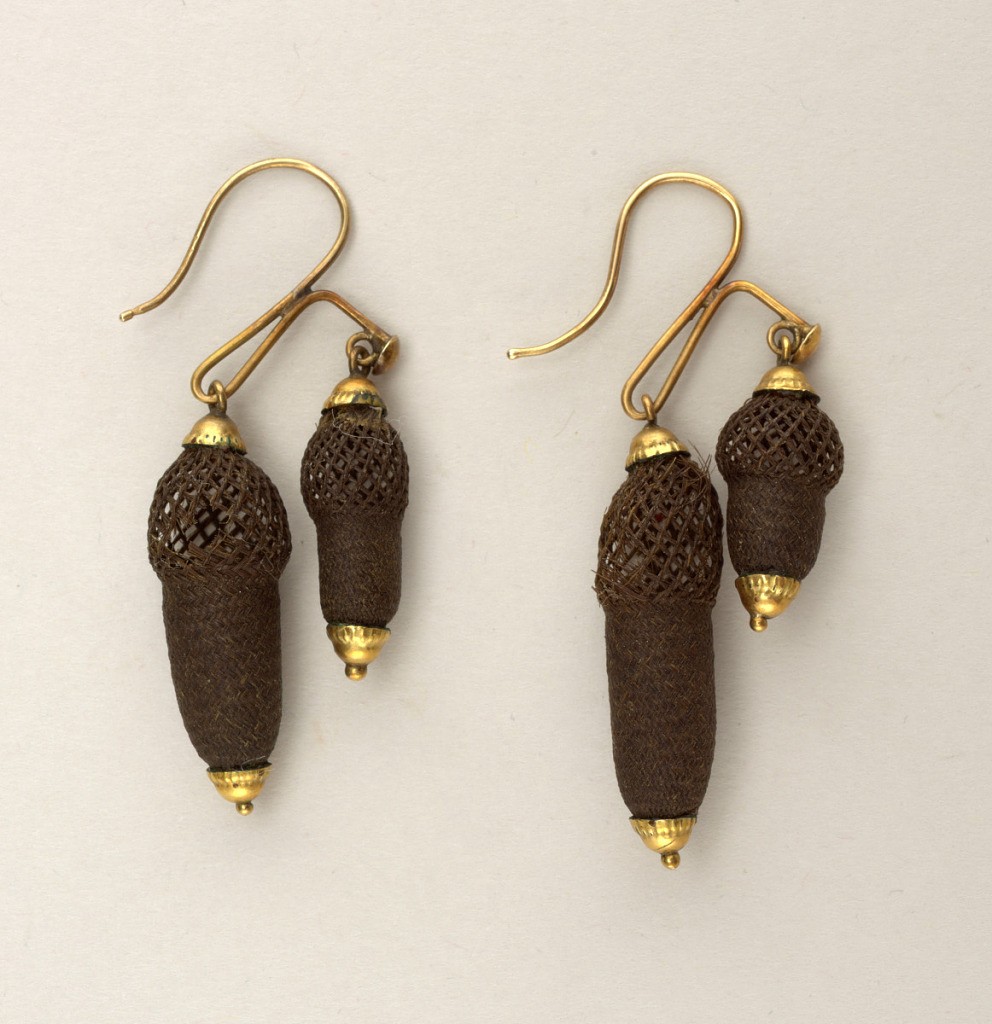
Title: Earrings
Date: ca. 1850
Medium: Hair, gold
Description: Pair of earrings of hairi-work woven into spherical and cylindrical forms, mounted in gold.